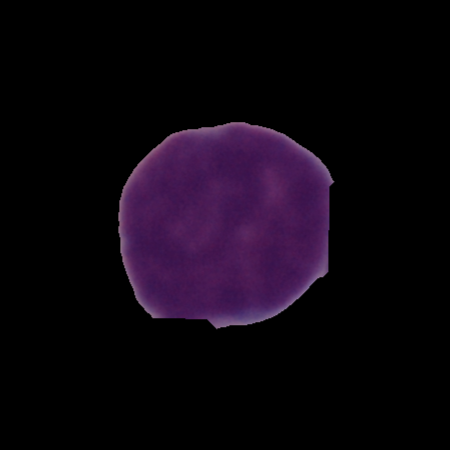
Label: cancer